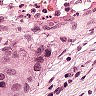
Metastatic tissue present: yes